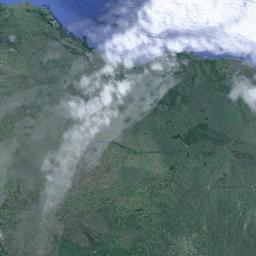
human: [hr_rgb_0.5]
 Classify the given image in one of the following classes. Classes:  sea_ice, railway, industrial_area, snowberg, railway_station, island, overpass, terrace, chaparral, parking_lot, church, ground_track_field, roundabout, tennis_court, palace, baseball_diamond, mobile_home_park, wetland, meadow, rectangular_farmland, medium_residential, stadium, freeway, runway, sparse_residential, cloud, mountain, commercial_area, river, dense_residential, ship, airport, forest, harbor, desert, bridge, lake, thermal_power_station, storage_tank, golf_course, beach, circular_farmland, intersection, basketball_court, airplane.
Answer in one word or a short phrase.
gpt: cloud